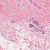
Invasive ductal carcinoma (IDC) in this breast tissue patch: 0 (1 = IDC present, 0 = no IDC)